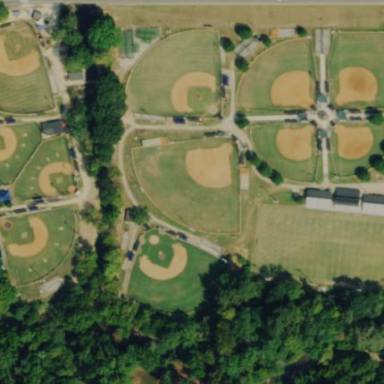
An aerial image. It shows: Baseball pitch for leisure land.